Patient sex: M
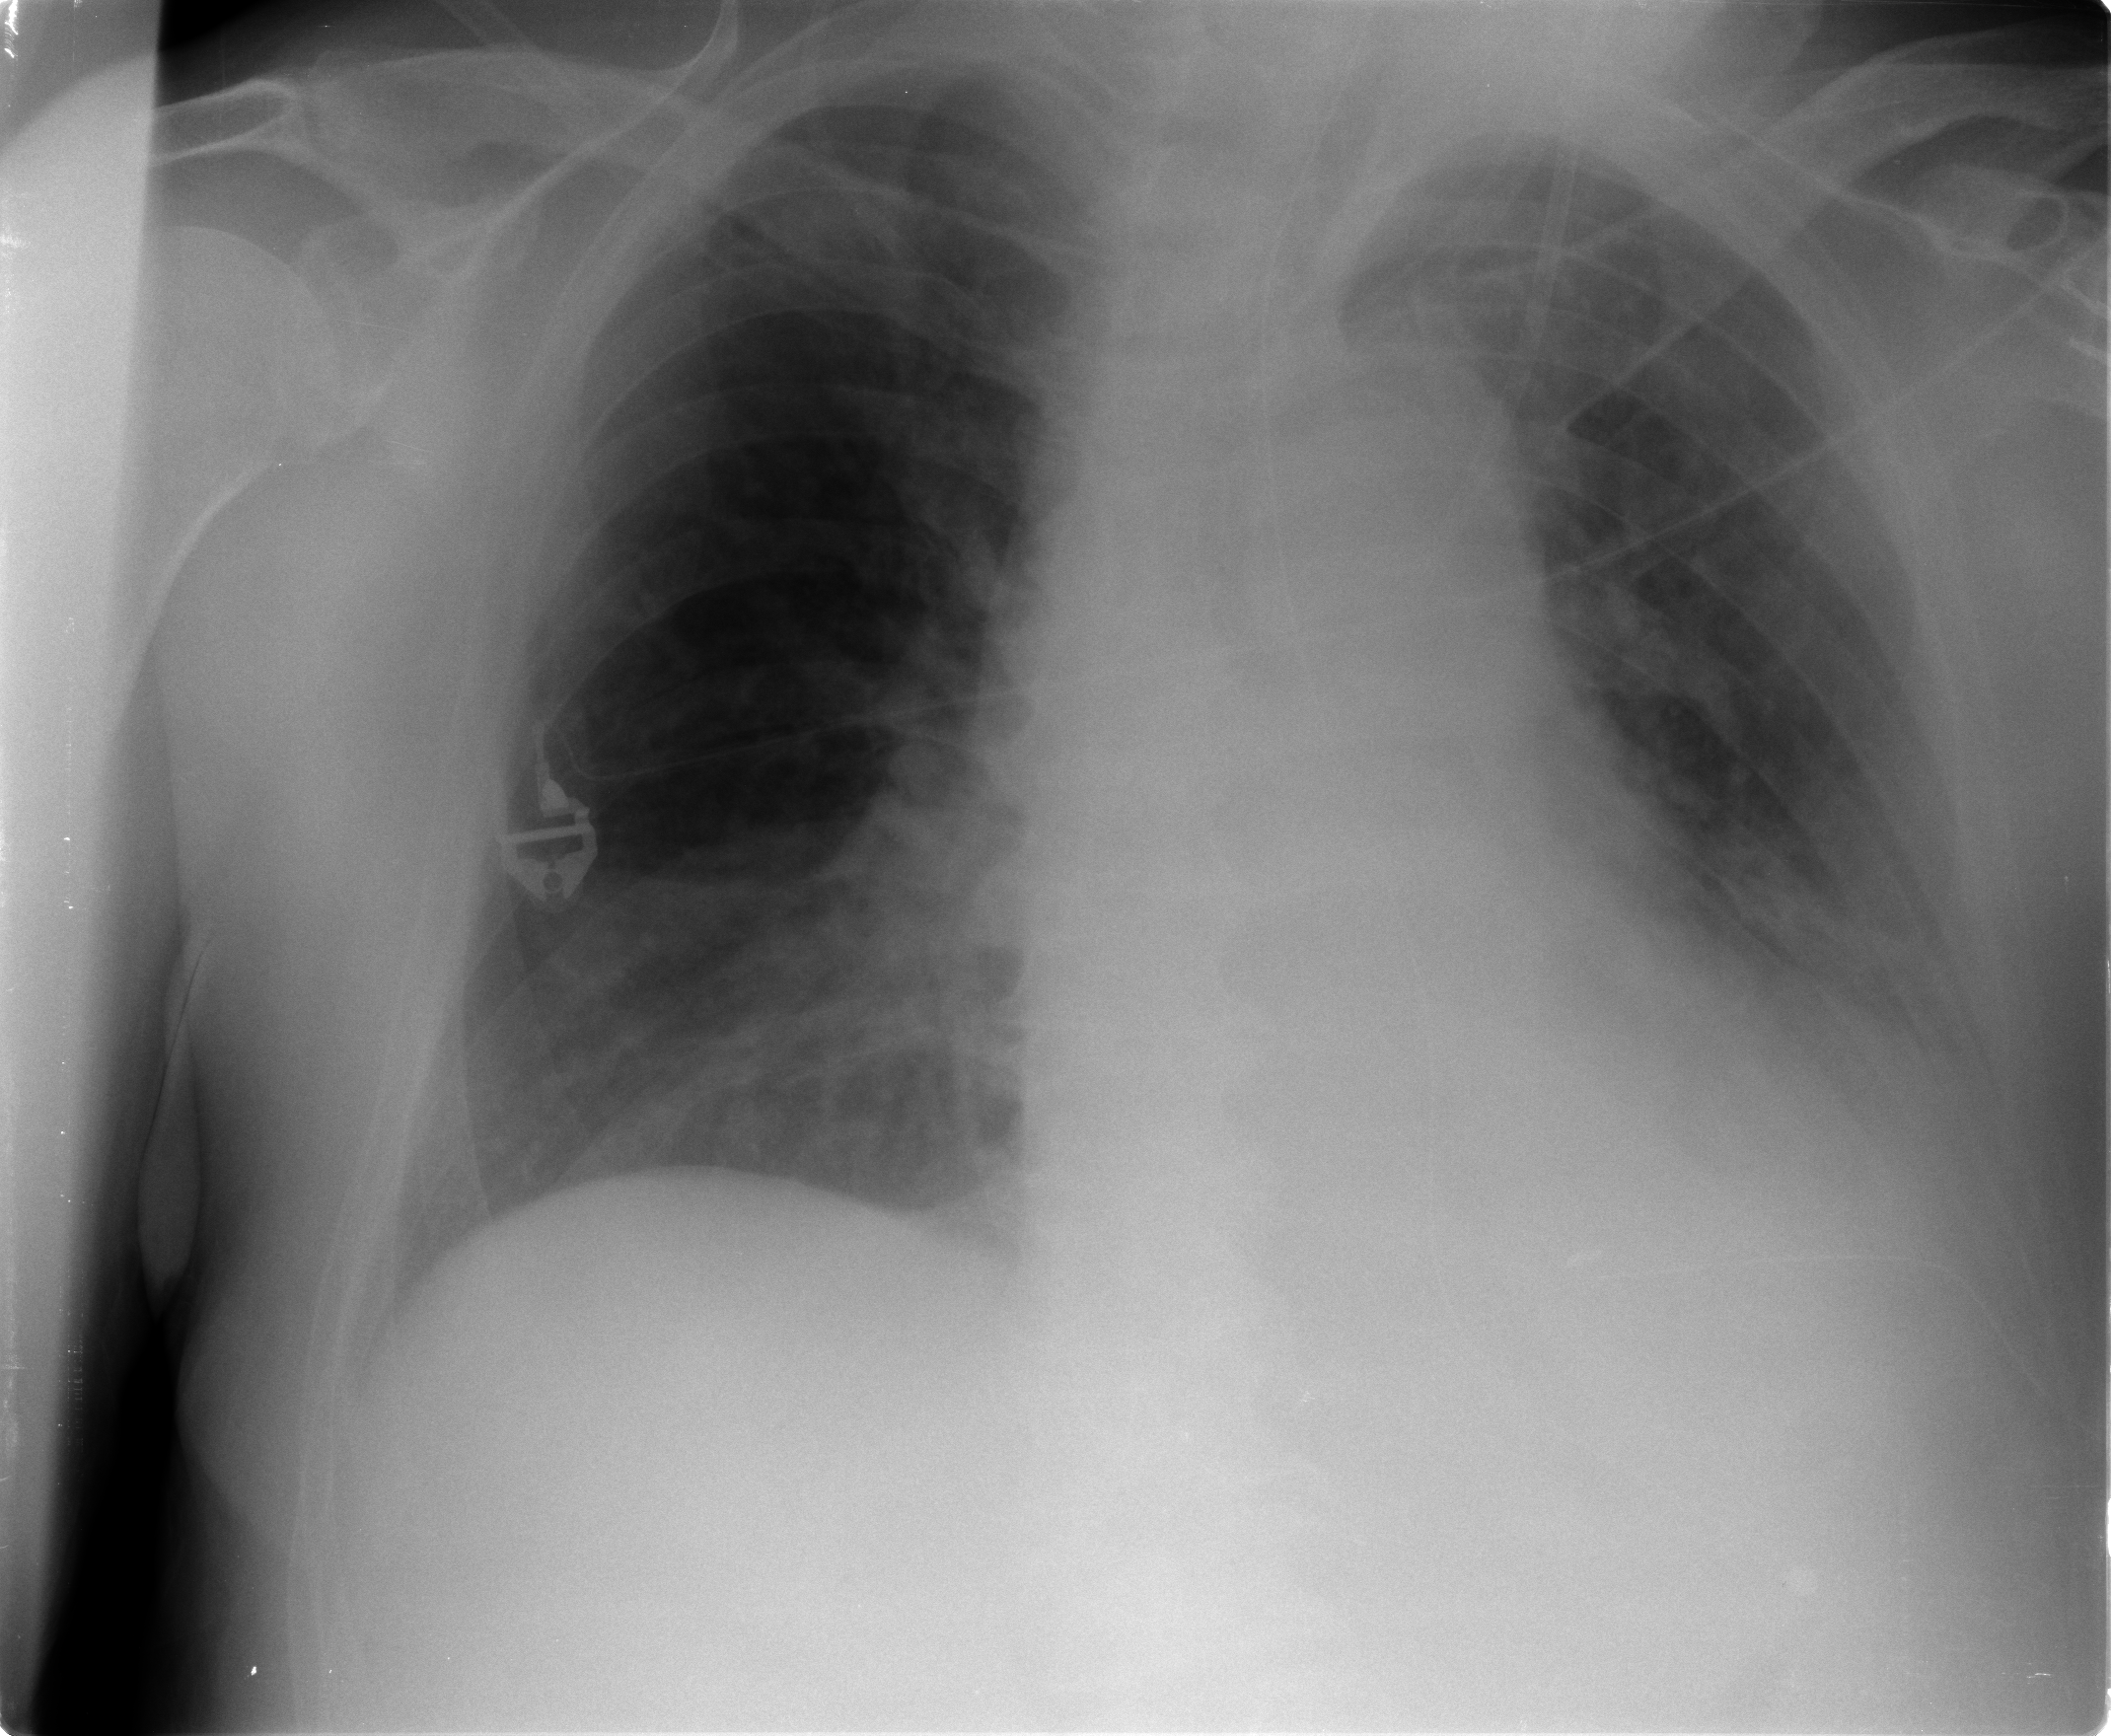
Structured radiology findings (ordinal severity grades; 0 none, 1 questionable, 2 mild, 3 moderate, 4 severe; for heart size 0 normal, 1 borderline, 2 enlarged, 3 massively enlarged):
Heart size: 2
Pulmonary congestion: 2
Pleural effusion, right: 0
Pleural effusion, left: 2
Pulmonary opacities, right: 0
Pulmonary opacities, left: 2
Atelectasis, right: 2
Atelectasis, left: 2